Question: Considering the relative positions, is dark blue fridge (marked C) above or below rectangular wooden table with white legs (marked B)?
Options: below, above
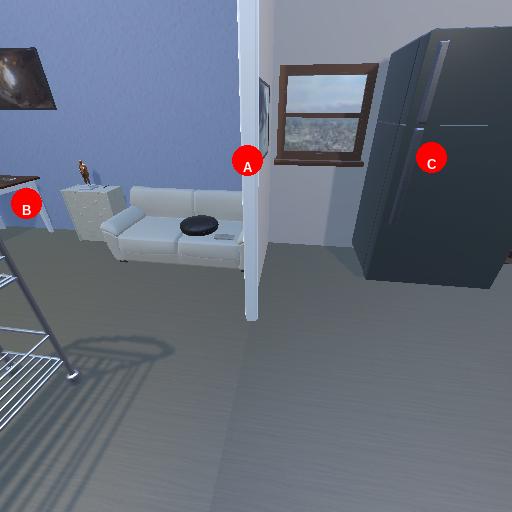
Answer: below